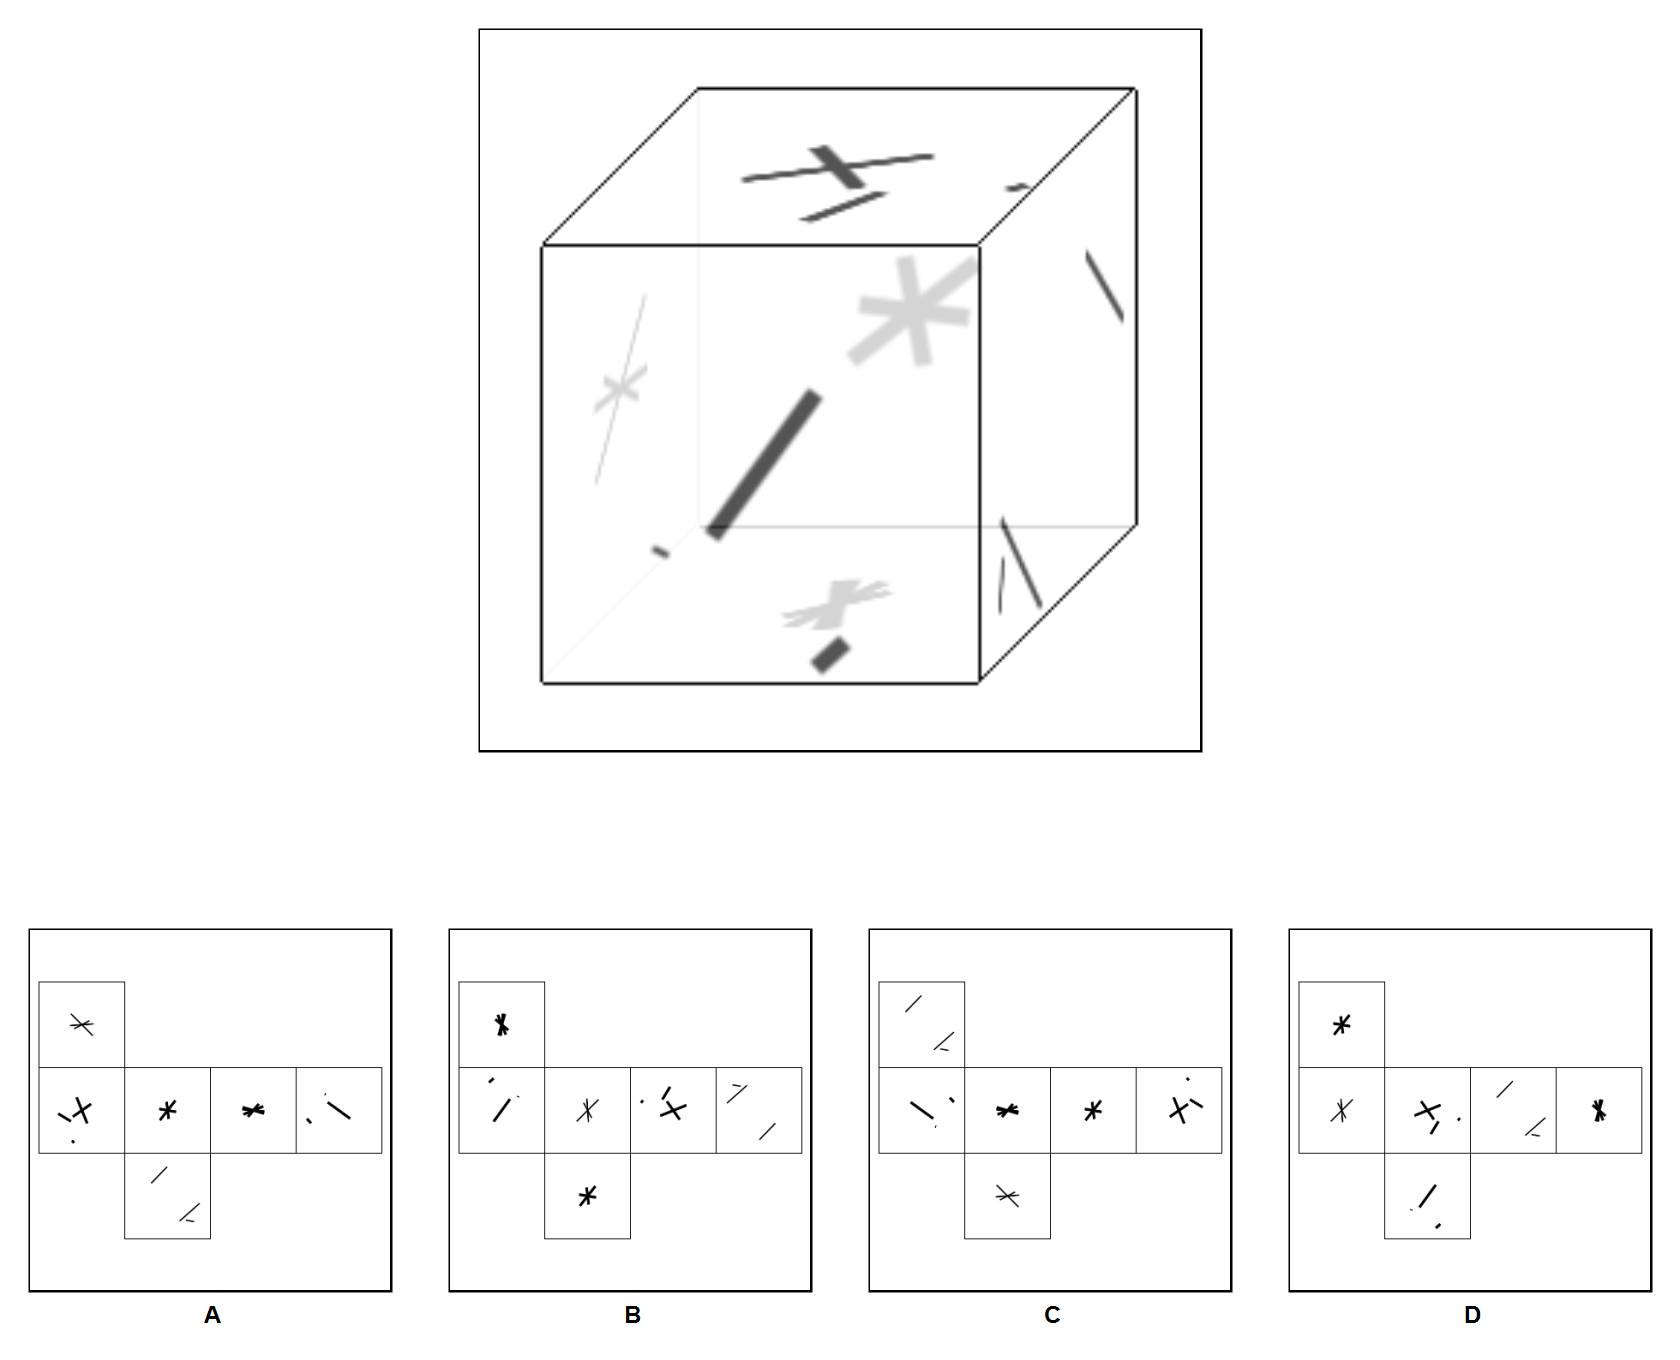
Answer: B